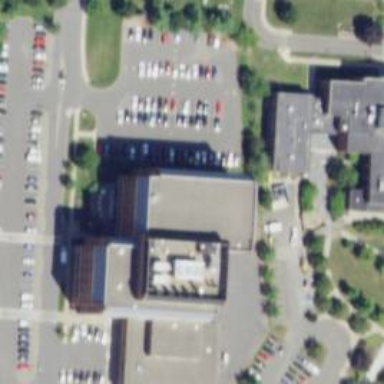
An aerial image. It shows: Part of building is shown in the image.